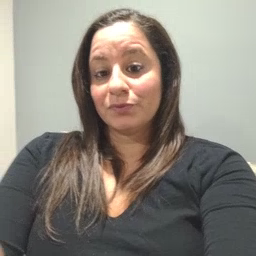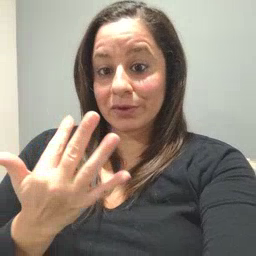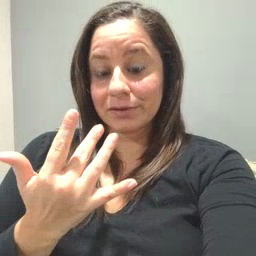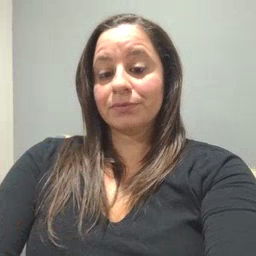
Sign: wait